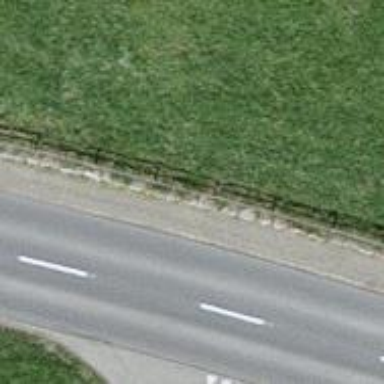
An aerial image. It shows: Sidewalk along the footway.